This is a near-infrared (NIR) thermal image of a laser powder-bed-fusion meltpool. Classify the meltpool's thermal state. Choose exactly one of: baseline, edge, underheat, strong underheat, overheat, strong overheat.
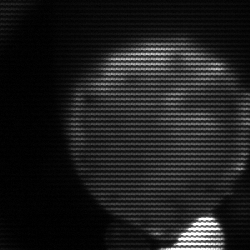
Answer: edge